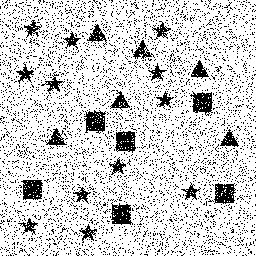
Squares: 6
Triangles: 6
Stars: 12
Total shapes: 24